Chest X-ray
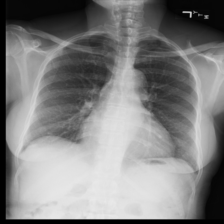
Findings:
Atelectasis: negative
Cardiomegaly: negative
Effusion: negative
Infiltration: positive
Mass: negative
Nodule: negative
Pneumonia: negative
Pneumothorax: negative
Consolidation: negative
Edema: negative
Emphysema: negative
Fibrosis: negative
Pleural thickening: negative
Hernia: negative